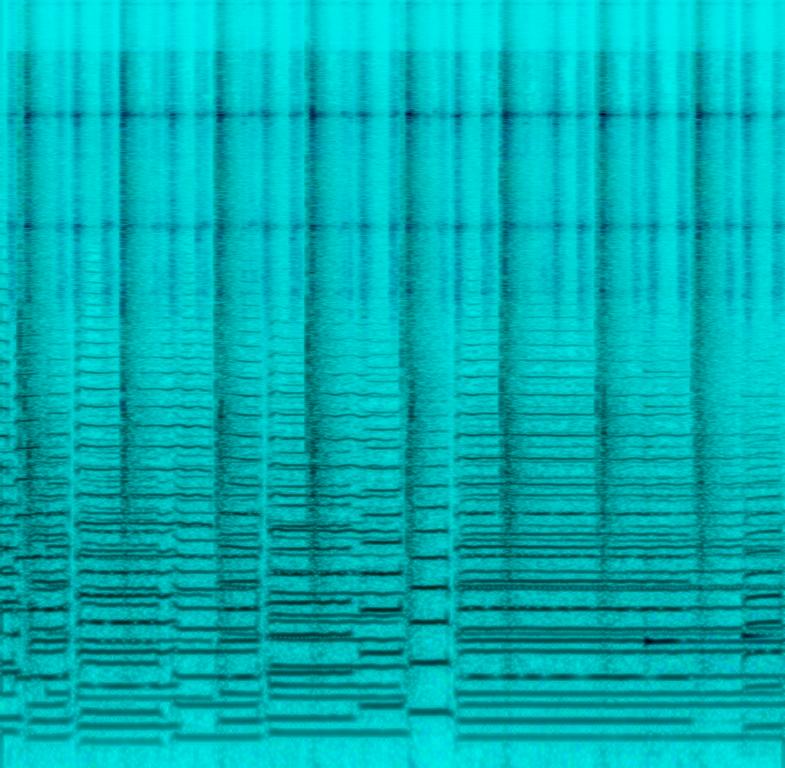
This slow pop song features the brass section playing the main melody in harmony. This is accompanied by hand claps on every alternate count. A tambourine plays a rhythmic beat in the background. Two piano notes are played in the background in the first bar of the song. There are no voices in this song. This instrumental song has a romantic theme. This song can be played in a romantic movie.